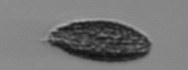
Label: Pseudochattonella_farcimen